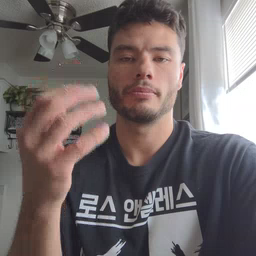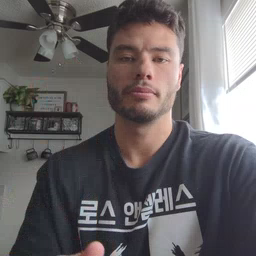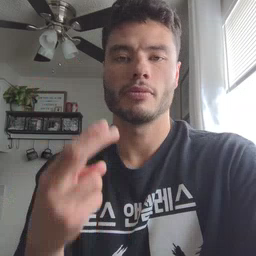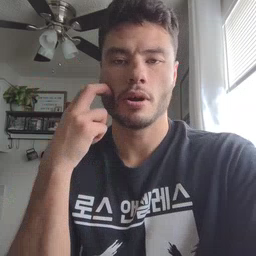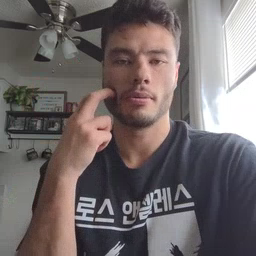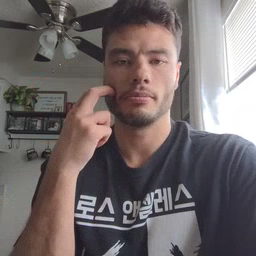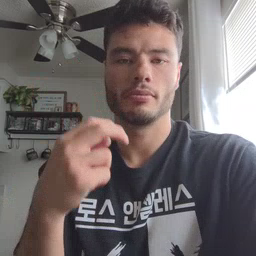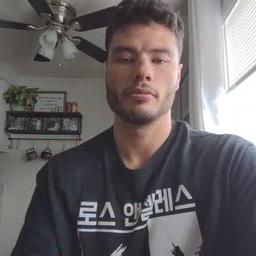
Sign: gum